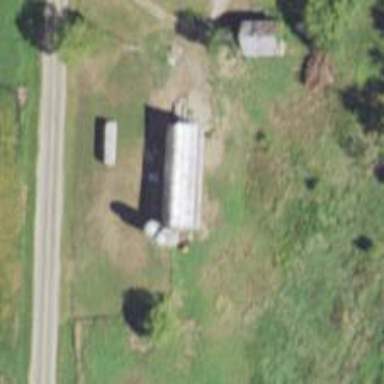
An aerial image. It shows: Silo.